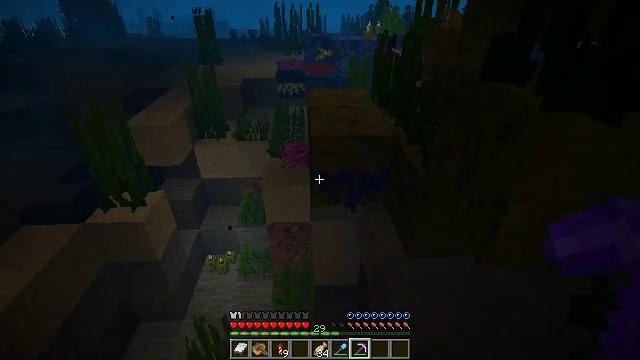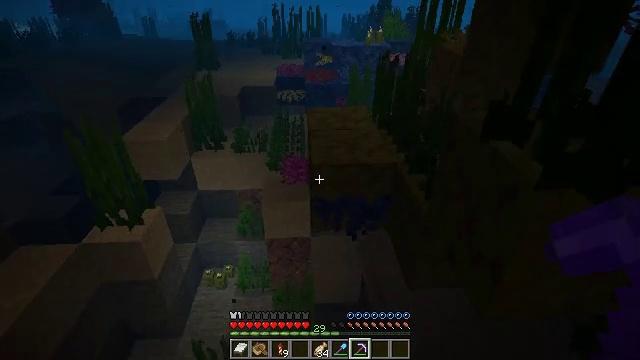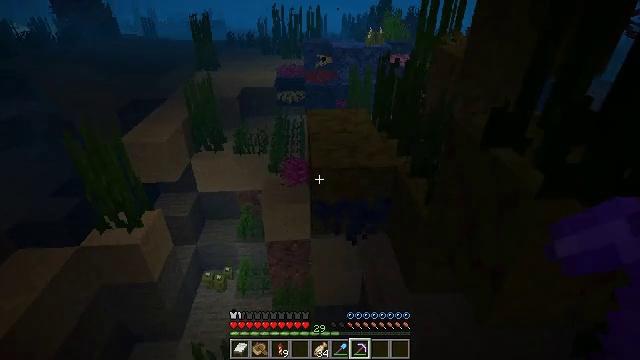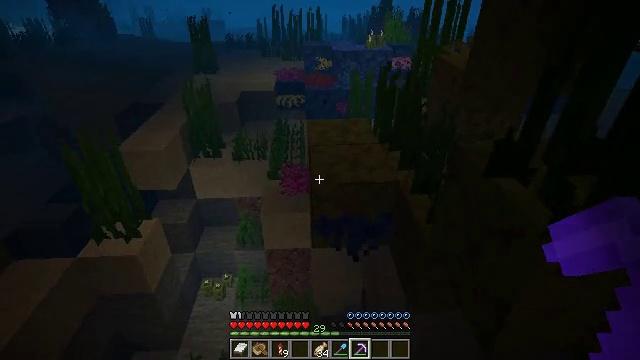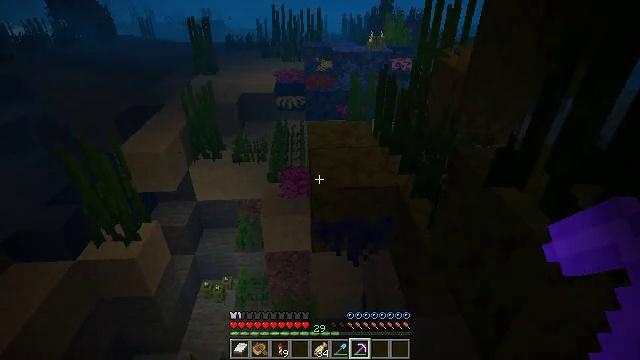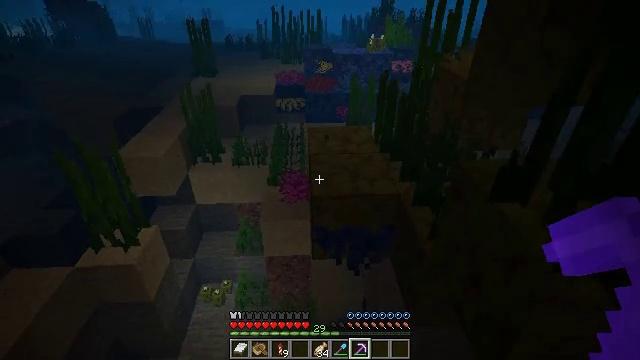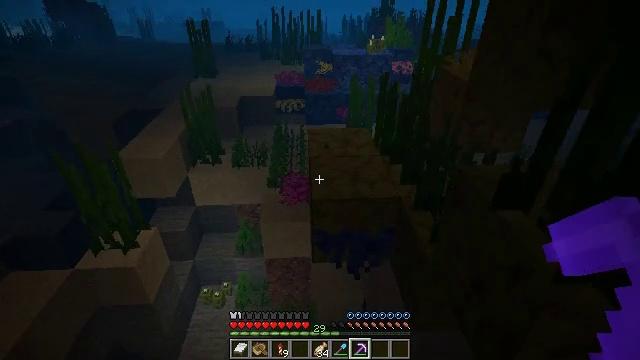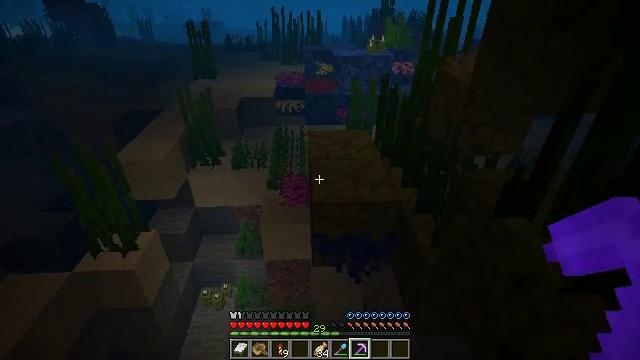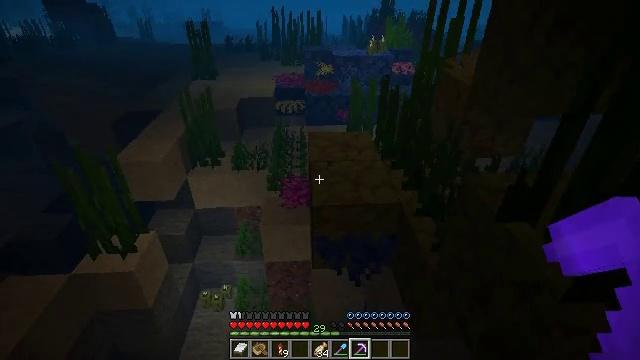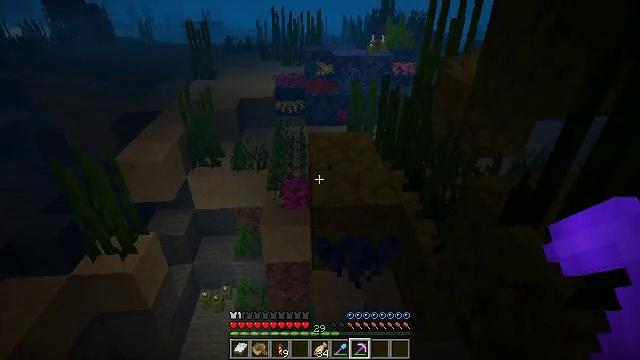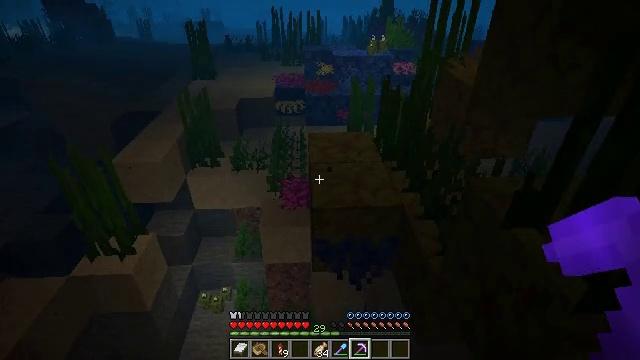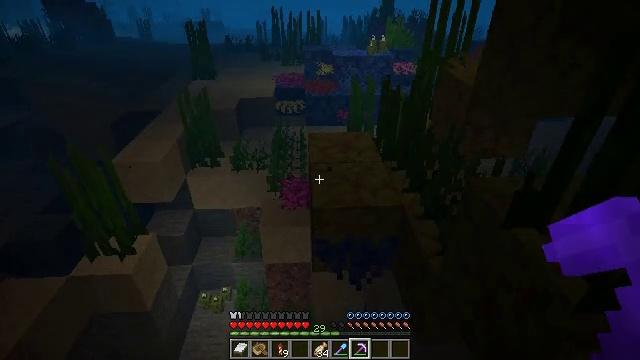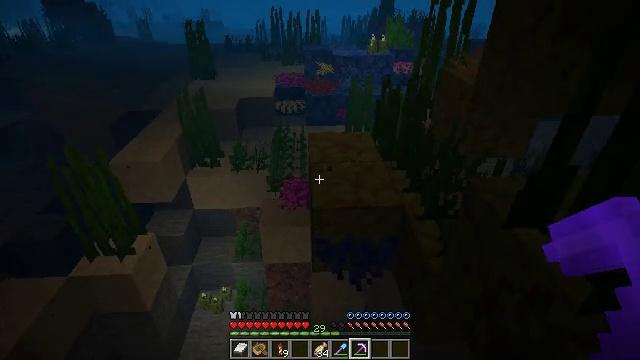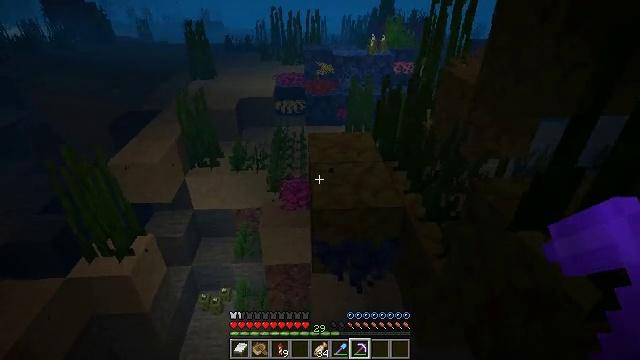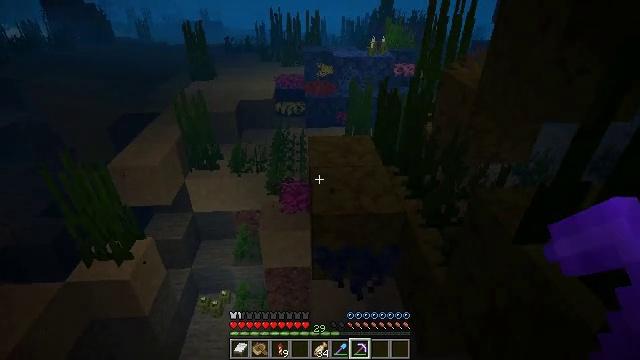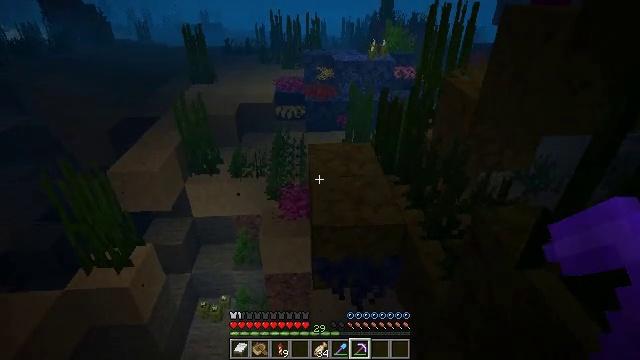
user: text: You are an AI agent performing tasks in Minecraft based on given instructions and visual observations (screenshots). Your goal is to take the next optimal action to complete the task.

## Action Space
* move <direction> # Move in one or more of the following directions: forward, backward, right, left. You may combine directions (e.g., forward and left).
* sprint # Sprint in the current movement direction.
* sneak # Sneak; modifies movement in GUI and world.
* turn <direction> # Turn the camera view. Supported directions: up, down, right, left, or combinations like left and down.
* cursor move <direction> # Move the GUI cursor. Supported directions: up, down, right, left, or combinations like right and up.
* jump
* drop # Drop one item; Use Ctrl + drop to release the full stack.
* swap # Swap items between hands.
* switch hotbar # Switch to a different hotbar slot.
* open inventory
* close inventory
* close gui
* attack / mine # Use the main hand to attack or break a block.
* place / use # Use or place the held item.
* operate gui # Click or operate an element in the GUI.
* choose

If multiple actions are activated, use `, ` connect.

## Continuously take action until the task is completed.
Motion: motion action
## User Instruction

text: Attack the bubble coral wall fan to gather it.
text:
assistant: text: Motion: no_op
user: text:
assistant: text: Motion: jump
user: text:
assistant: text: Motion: jump
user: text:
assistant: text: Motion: move forward, jump
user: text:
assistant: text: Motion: no_op
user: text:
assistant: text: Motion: no_op
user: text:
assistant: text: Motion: no_op
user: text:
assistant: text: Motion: no_op
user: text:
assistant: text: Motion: no_op
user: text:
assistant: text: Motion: no_op
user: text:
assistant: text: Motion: no_op
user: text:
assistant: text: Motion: move forward
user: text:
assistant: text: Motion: move forward, jump
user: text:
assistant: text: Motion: move forward, jump
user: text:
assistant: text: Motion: move forward, jump
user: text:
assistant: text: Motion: move forward, jump
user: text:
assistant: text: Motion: move forward, jump
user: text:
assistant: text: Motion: move forward, jump
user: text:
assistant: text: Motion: move forward, jump
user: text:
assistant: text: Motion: move forward, jump
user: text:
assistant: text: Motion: move forward
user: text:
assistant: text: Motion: move forward
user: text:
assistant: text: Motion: move forward
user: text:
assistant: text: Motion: move forward
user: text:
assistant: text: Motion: move forward
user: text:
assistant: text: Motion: move forward
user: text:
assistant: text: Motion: move forward
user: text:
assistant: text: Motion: move forward
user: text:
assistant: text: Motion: move forward
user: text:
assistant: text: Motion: move forward